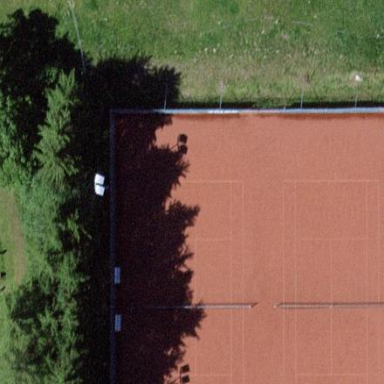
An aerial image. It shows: Tennis court on pitch.